Interaction volume radius: 5 \u00c5
Interaction volume height: 40 \u00c5
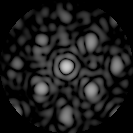
Disorder parameter: 0.371